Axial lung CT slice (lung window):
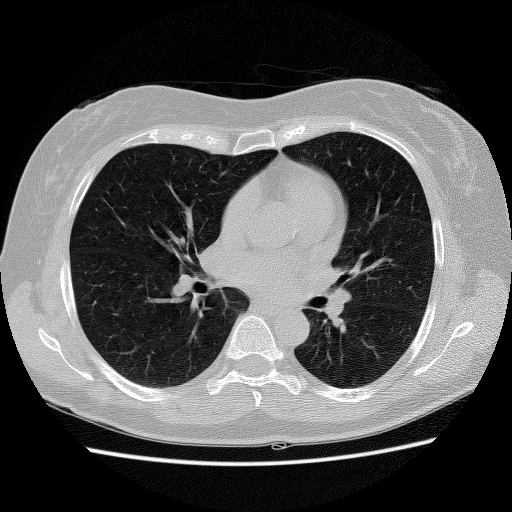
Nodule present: no